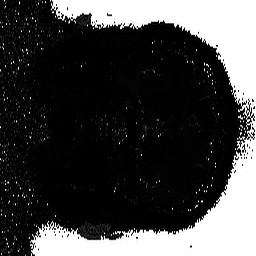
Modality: T2starmap
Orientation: coronal
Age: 68
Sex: female
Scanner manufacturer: siemens
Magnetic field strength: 3 T
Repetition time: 0.043 s
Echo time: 0.00184 s